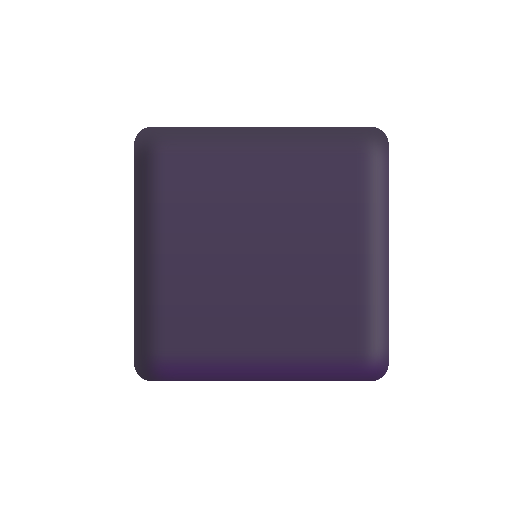
black  small square color